Question: I am using Fiddler to troubleshoot an XMLRCP connection to MiniBlog. Here is the MiniBlog Api: <URL>. How would I request for the blogger.getUsersBlogs FROM Fiddler? Here is my initial attempt:

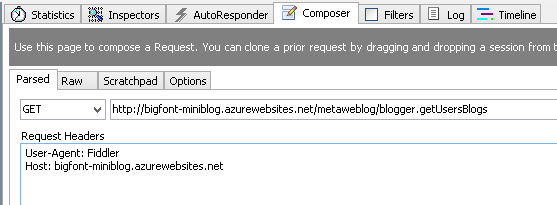
Answer: If you're really to the service in question, you should use Fiddler to capture the request from the client to the server. If you then wish to play around with modifications to that request, drag/drop the Session from the Web Sessions list to the 'Composer' tab and modify to your liking.
It's pretty likely that you need to use a 'POST' request whose body contains one or more parameters, including a 'username' parameter specifying which user's list to return.